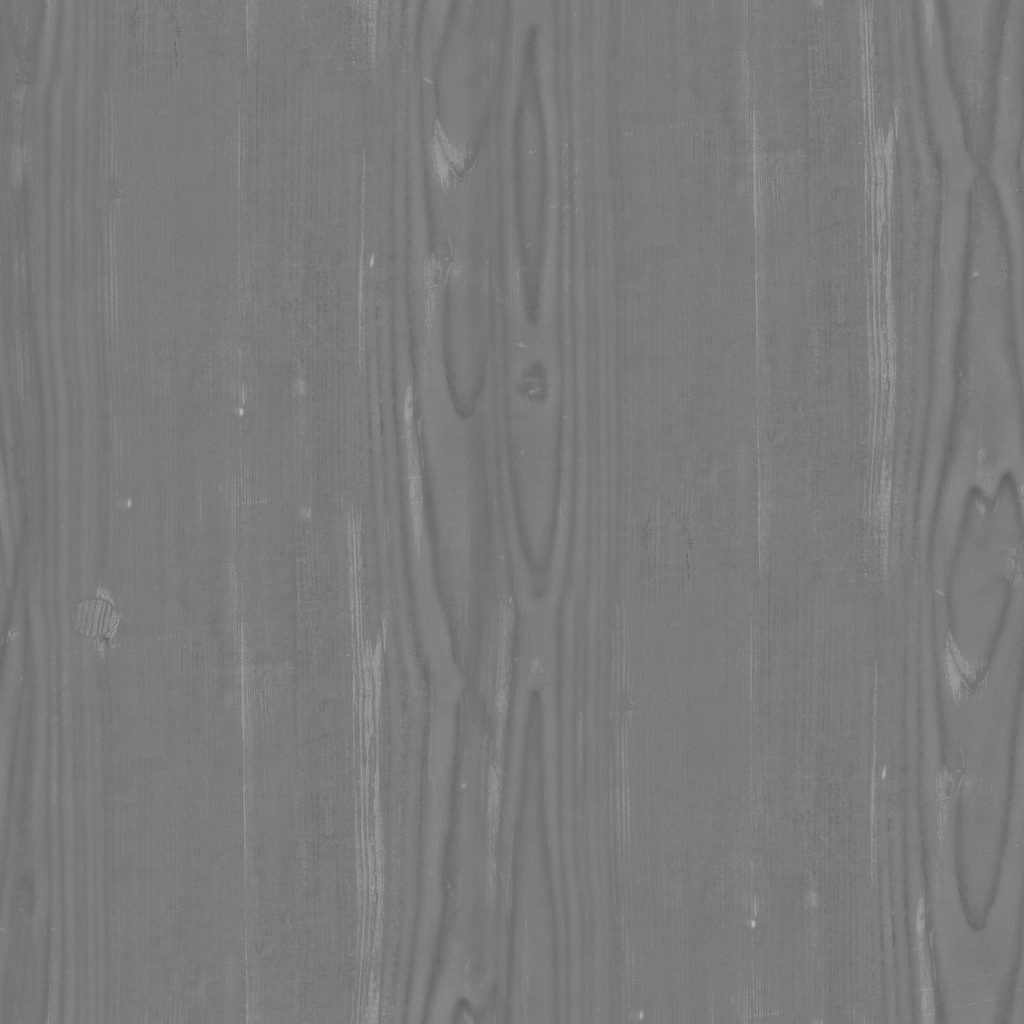
Texture map type: Roughness